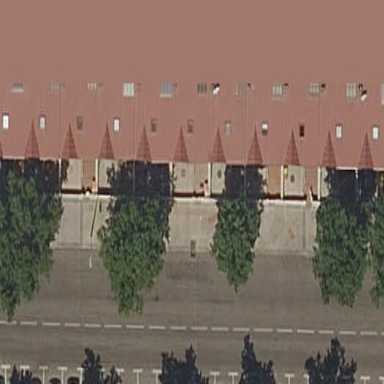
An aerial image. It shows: Terrace building.